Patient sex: F
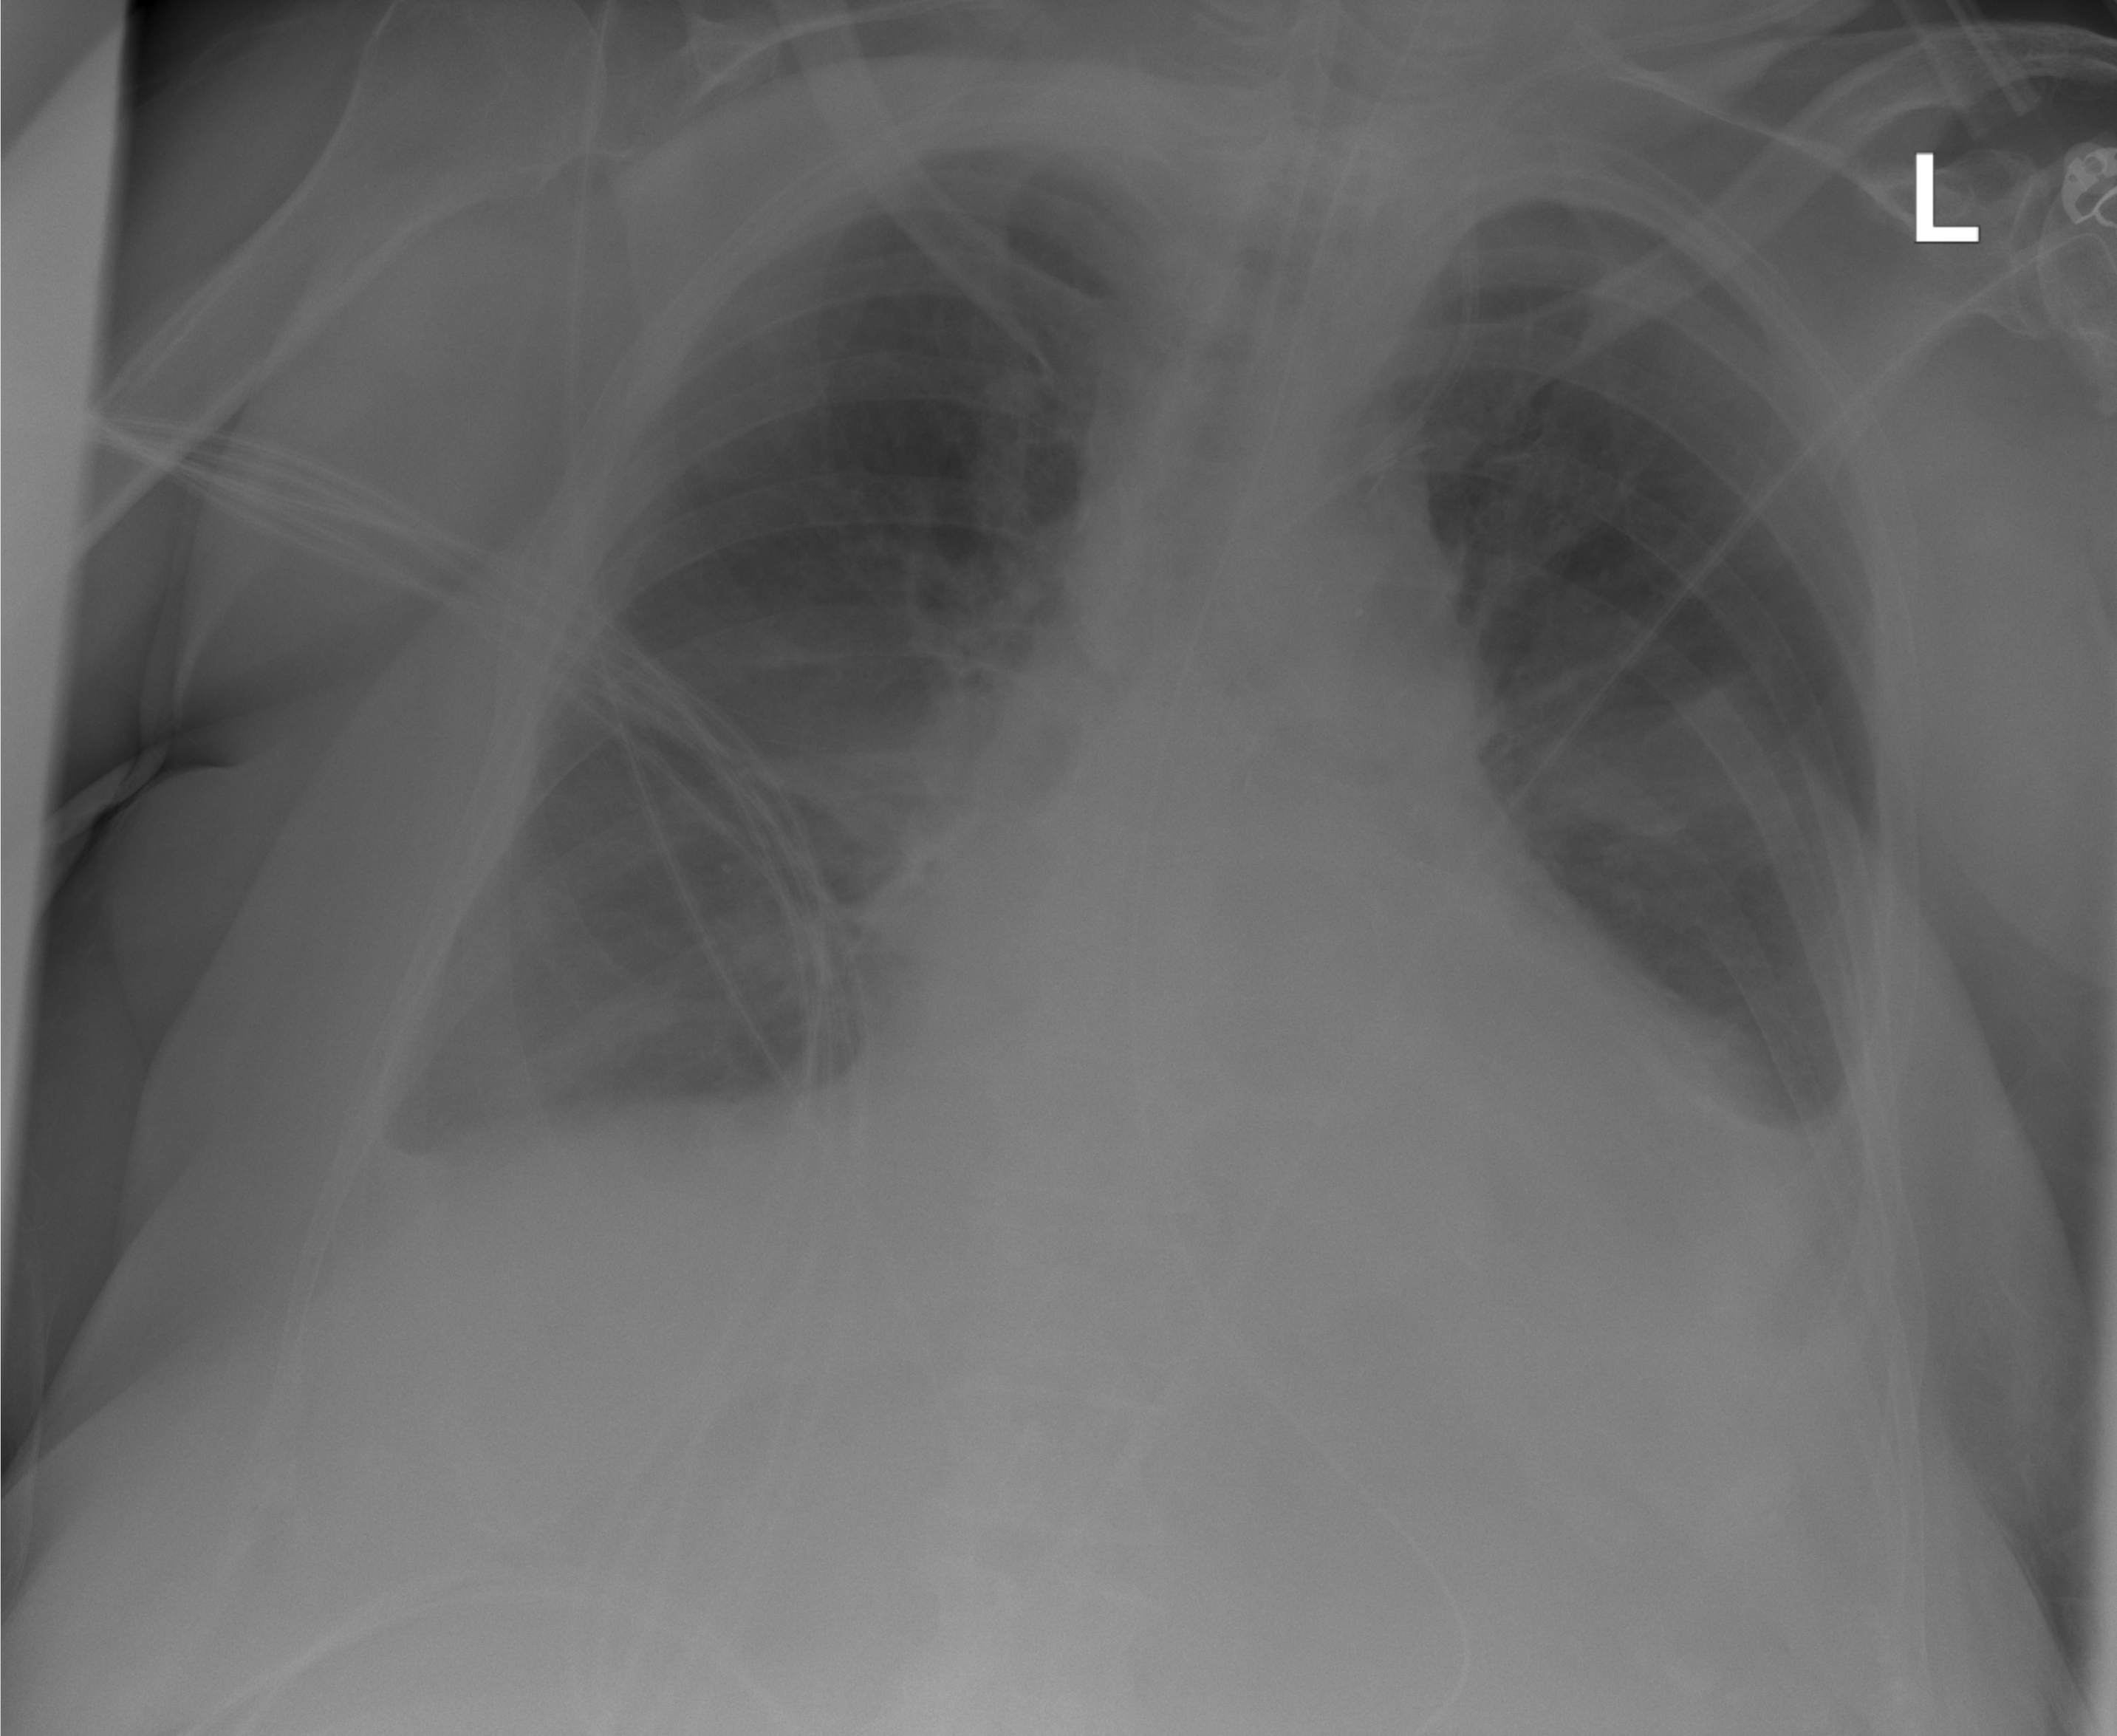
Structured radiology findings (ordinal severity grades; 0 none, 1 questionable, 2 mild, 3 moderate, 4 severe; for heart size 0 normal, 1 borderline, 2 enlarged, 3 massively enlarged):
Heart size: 2
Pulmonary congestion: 1
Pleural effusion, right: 2
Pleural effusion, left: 2
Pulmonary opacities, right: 0
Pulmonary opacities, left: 0
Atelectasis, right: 2
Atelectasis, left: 2